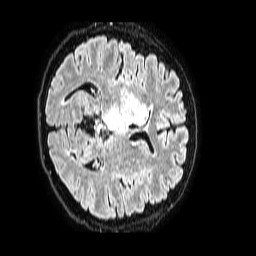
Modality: FLAIR
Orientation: axial
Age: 55
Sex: male
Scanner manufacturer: philips
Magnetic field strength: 1.5 T
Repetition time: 4.8 s
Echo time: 0.3 s